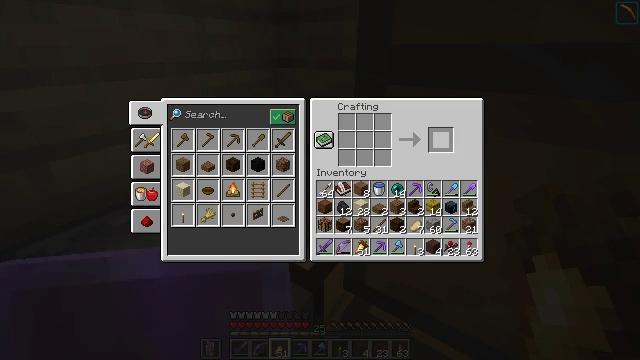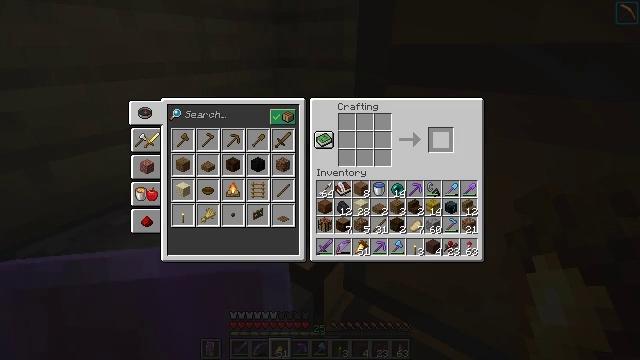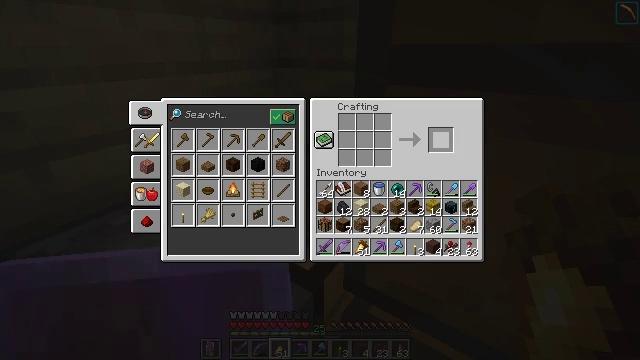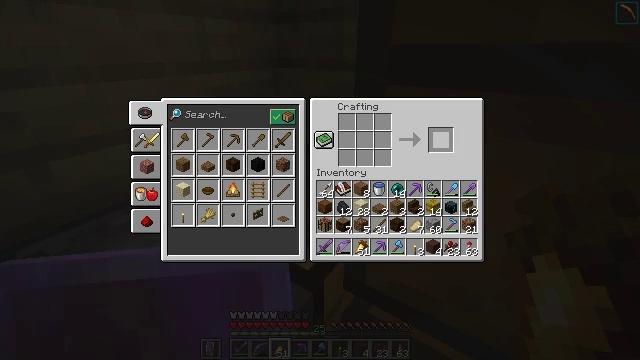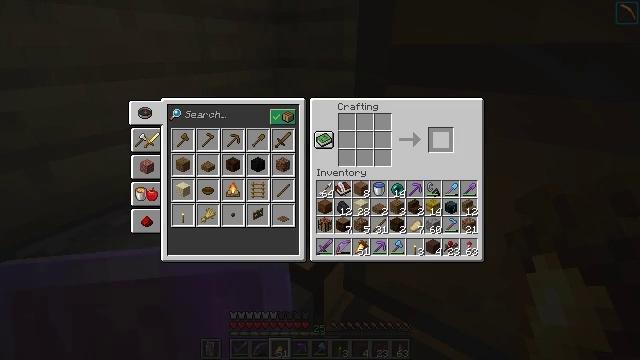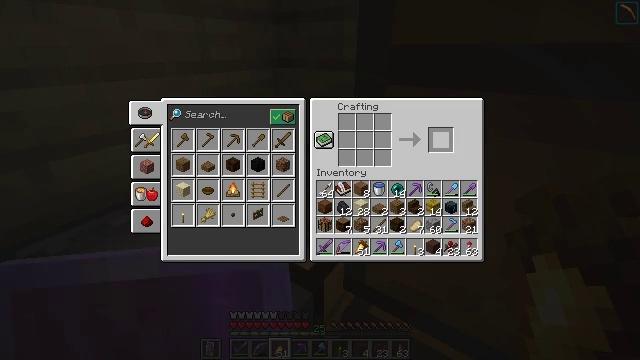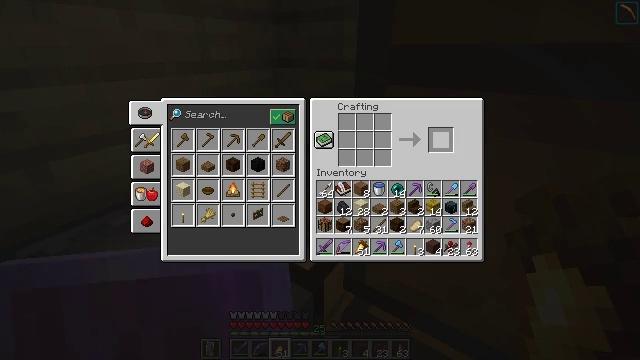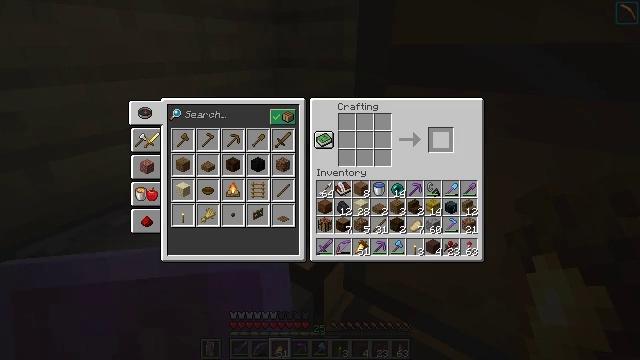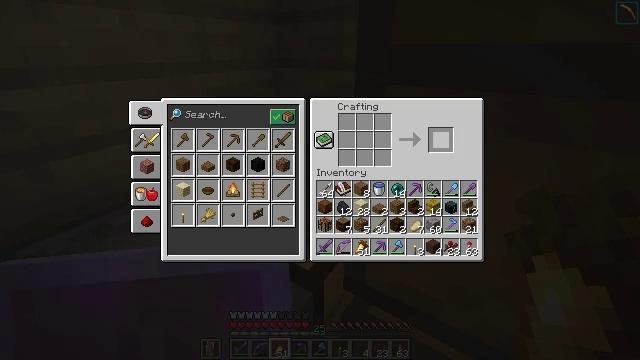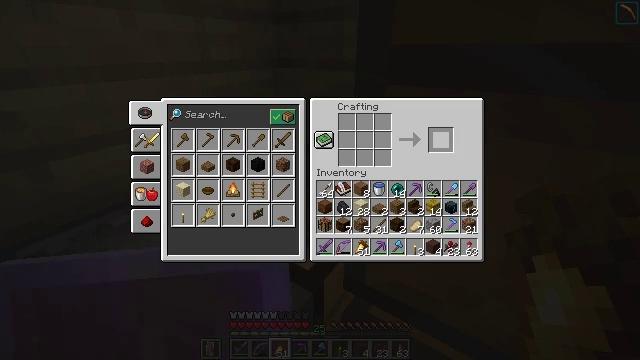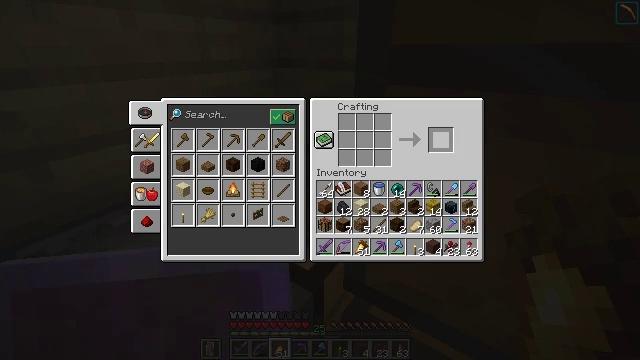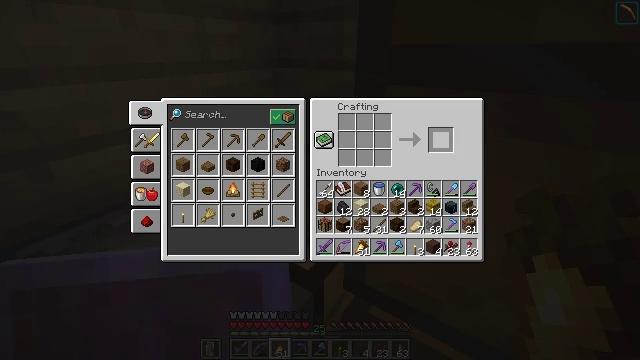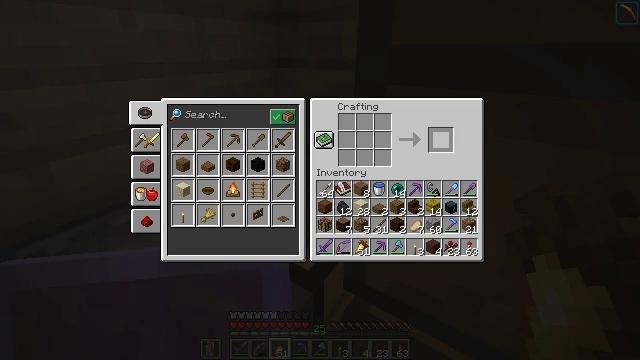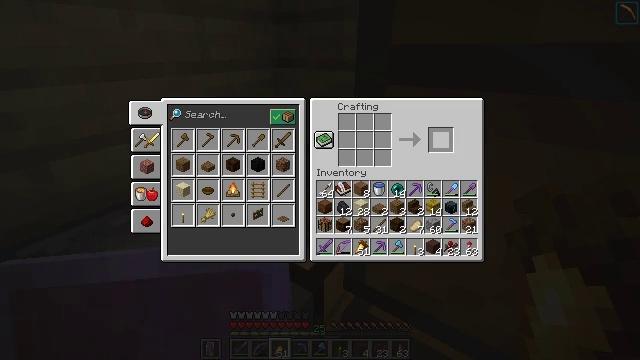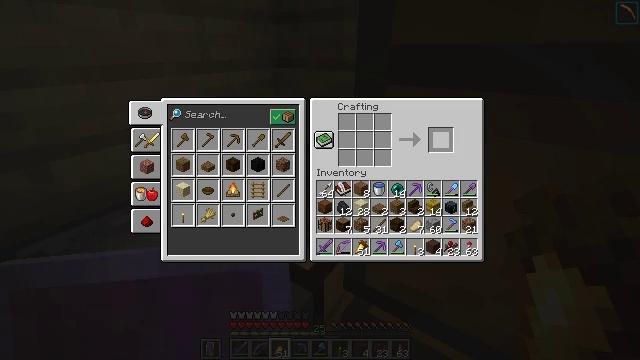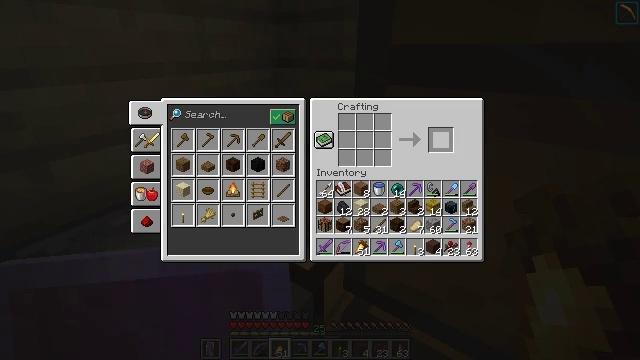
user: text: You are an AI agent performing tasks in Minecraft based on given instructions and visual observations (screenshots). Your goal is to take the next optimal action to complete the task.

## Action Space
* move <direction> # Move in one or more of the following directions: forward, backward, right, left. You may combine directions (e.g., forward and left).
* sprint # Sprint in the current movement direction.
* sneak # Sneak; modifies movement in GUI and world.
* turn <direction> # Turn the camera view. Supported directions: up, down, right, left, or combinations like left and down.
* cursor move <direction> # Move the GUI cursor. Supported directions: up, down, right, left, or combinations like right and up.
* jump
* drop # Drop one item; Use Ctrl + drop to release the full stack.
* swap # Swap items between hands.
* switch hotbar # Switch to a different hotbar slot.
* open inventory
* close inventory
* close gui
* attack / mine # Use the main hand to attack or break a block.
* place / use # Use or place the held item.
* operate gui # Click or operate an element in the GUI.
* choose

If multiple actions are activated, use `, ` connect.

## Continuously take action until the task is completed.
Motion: motion action
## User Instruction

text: Gather cocoa beans from the pod.
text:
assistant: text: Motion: no_op
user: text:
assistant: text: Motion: no_op
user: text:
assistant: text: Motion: no_op
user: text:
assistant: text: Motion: no_op
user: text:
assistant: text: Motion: no_op
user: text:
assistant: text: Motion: no_op
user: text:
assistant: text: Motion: no_op
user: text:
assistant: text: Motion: no_op
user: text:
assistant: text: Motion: no_op
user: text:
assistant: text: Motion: no_op
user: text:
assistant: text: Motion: no_op
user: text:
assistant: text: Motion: no_op
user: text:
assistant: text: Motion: no_op
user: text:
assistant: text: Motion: no_op
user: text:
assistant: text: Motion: no_op
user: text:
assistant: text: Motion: no_op
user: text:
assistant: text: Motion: no_op
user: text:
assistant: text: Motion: no_op
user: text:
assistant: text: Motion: no_op
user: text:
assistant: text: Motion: no_op
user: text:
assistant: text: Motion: no_op
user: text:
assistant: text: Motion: no_op
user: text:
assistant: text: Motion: no_op
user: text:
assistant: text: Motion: no_op
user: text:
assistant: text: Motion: no_op
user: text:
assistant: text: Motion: no_op
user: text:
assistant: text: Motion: no_op
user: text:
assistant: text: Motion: no_op
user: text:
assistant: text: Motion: no_op
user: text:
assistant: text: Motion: no_op